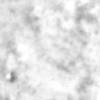
Label: no_change